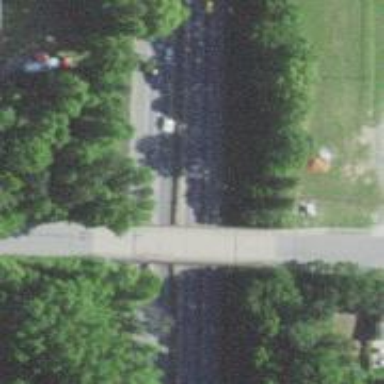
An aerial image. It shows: Residential road with bridge and sidewalk on the left.